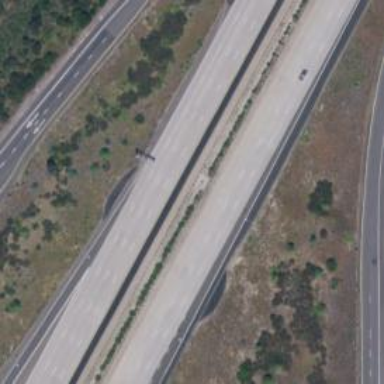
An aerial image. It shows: Motorway junction.